Question:
Hi all,
I want to add style attributes in my HTML tags using C#. Please find the below code.
'''
StringBuilder mailBody = new StringBuilder();
mailBody.AppendFormat("<html>");
mailBody.AppendFormat("<p>Please note:</p>");
mailBody.AppendFormat("<p> " + data + " folder no longer exists on the network. Please review at your earliest convenience. </p>");
mailBody.AppendFormat("<br/>");
mailBody.AppendFormat("<p>Thank you</p>");
mailBody.AppendFormat("<p>Development Team</p>");
mailBody.AppendFormat("</html>");
emailBody = mailBody.ToString();
'''
The text displayed in the image font style is "Time New Roman". How could I change that to display in any other font type. How could I add that in above HTML tags.
Thanks in advance.
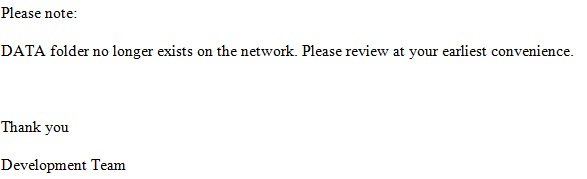
Answer: '''
<p><span style="font-family:Verdana">Please note:</span></p>
'''
<URL>